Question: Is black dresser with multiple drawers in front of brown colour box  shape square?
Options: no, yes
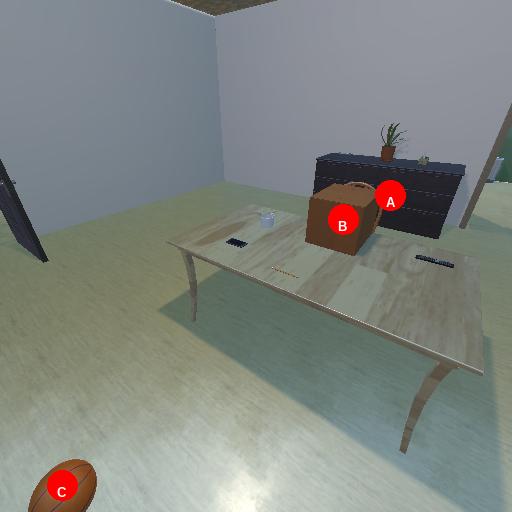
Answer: no